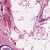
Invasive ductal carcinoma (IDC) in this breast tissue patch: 0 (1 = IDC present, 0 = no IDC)